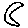
Label: moon